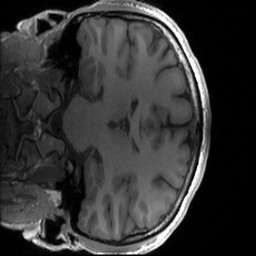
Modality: T1w
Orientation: coronal
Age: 21
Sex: male
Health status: healthy